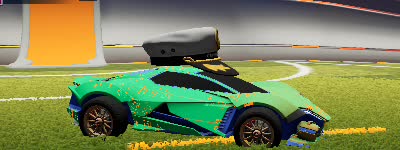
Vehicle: werewolf